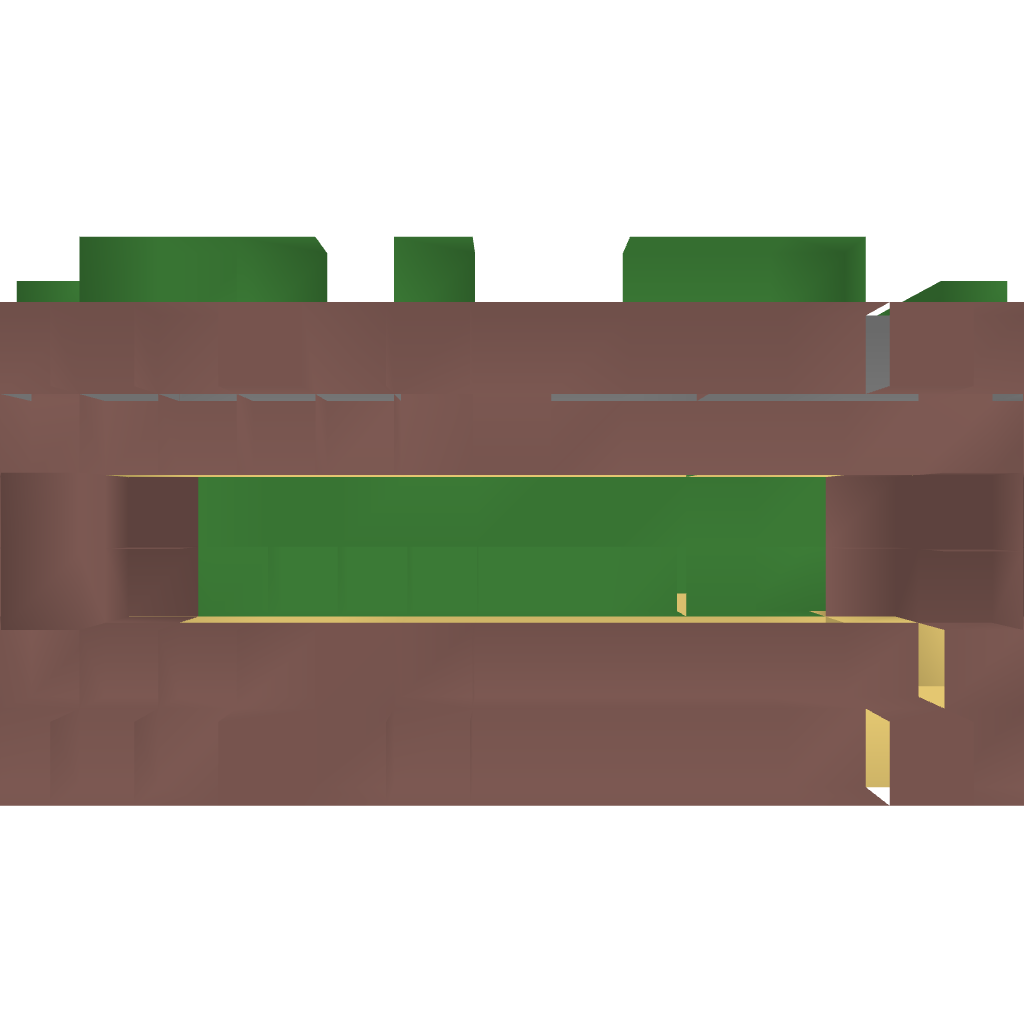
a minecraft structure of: Nature Shrine bad low quality